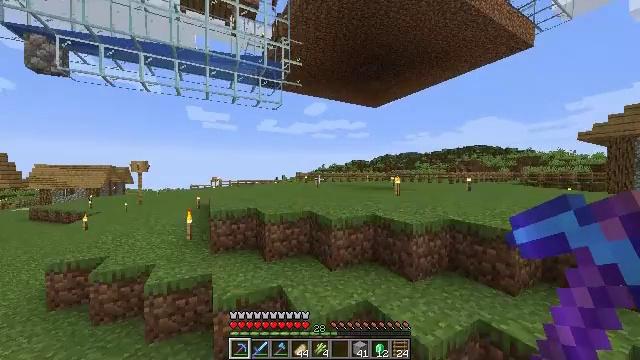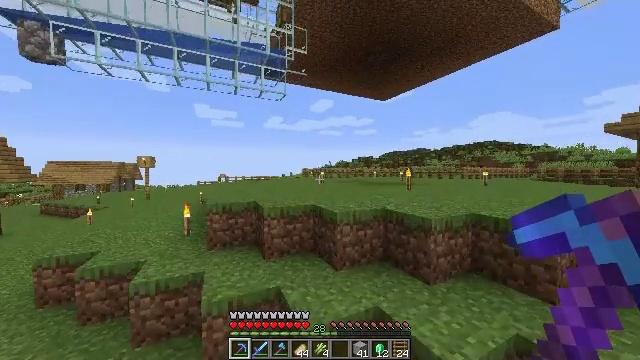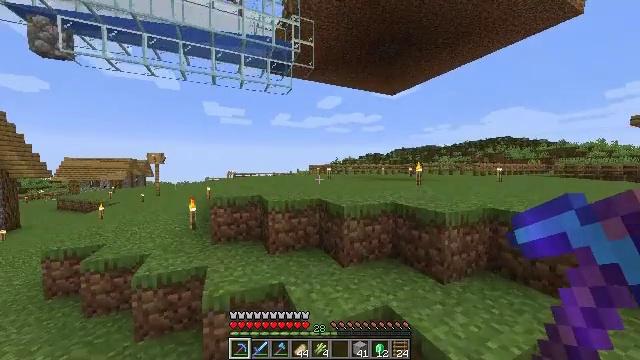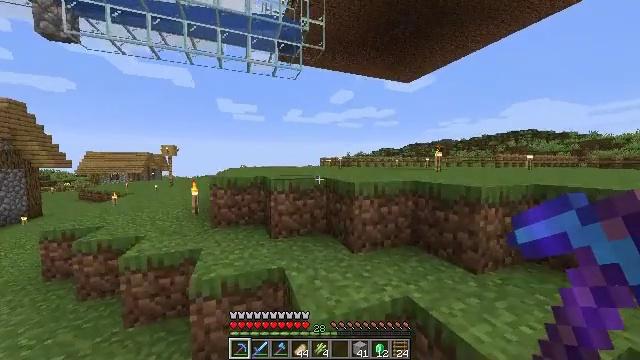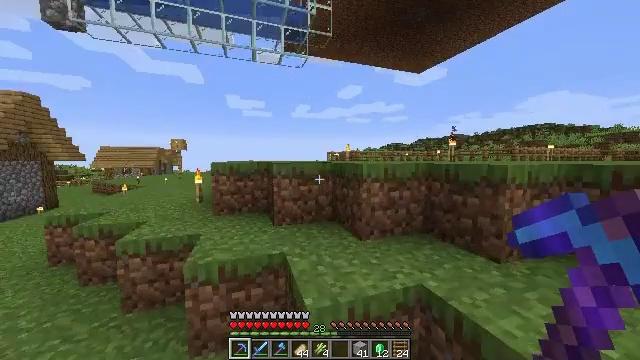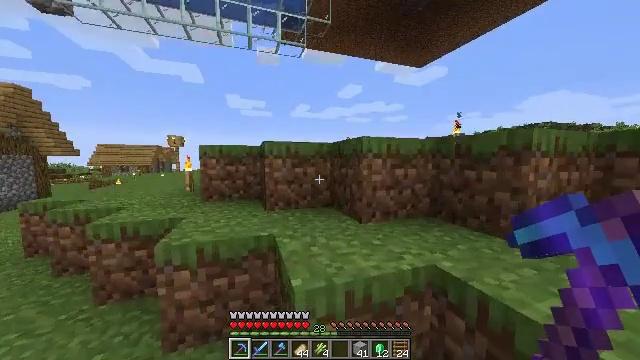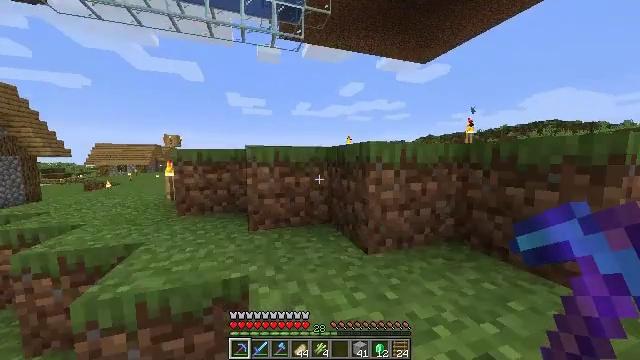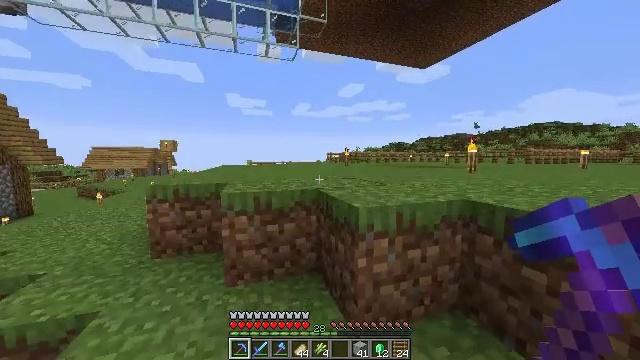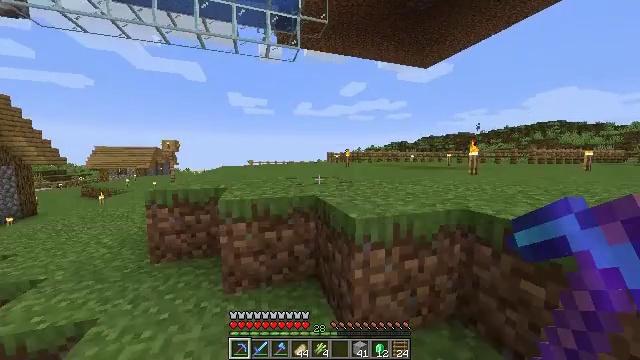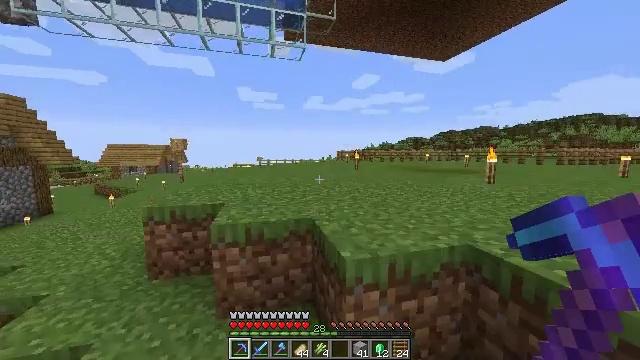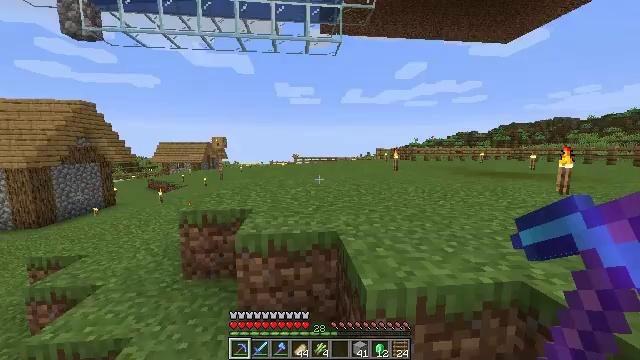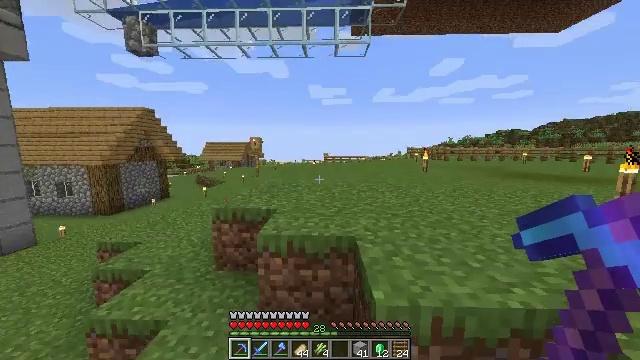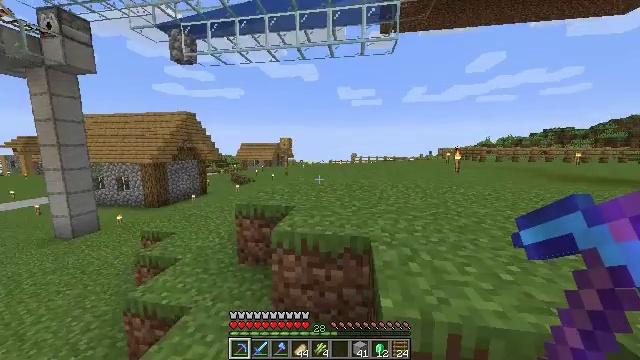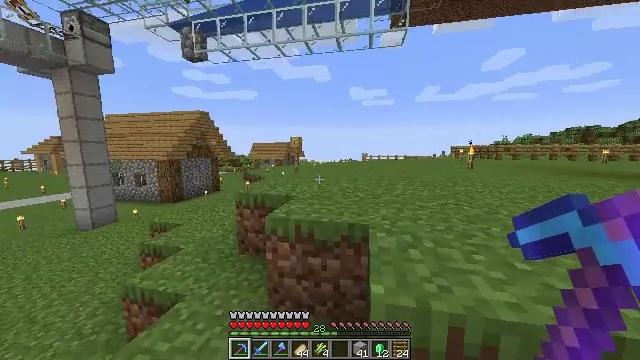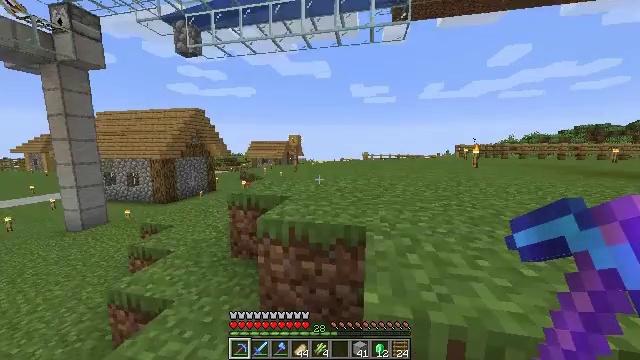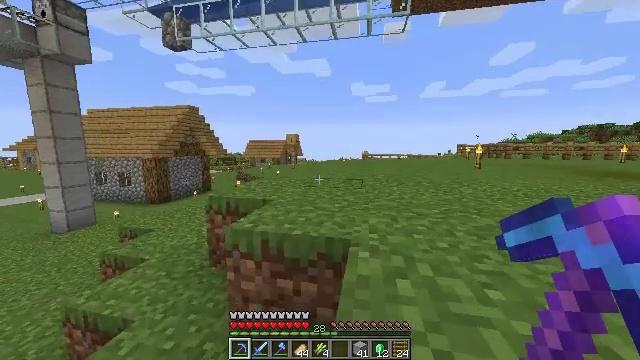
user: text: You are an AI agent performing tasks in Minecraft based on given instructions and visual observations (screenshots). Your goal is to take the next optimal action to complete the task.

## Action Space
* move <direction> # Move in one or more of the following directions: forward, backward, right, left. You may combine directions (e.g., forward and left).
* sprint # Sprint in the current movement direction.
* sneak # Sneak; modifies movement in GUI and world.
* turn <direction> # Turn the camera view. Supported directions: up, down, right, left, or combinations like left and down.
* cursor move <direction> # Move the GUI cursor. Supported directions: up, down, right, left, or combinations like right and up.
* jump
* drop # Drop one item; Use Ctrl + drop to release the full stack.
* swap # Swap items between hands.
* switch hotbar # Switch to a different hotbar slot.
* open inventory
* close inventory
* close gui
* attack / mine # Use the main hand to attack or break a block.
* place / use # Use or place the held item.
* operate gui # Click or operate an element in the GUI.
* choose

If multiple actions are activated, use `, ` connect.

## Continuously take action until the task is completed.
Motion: motion action
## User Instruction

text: Cut down the sugar cane stalks.
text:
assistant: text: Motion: move forward, turn left, jump
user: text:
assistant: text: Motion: move forward, turn left, jump
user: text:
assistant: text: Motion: move forward, turn left and down, jump
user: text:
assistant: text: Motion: move forward, sprint, turn left and down, jump
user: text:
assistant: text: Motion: move forward, sprint, jump
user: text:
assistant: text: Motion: move forward, sprint, jump
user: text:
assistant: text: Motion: move forward, sprint, jump
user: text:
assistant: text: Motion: move forward, sprint, jump
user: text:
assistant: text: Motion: move forward, sprint, turn left, jump
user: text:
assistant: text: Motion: move forward, sprint, turn left, jump
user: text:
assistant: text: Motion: move forward, turn left, jump
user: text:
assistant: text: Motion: move forward, turn left, jump
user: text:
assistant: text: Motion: move forward, turn left, jump
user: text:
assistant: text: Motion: move forward, jump
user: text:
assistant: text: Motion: move forward, sprint, jump
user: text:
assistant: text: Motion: move forward, sprint, jump
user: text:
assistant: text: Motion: move forward, sprint, jump
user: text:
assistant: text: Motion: move forward, sprint, jump
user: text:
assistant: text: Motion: move forward, sprint, turn right, jump
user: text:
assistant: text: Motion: move forward, sprint, turn right and down, jump
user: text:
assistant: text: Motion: move forward, turn right and down, jump
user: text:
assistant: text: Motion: move forward, turn right and down, jump
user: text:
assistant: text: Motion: move forward, turn right and down, jump
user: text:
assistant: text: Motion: move forward, turn right, jump
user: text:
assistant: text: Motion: move forward, sprint, jump
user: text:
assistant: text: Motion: move forward, sprint, jump
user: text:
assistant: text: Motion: move forward, sprint, jump
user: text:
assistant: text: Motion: move forward, sprint, jump
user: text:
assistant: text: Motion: move forward, sprint, jump
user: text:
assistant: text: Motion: move forward, sprint, jump